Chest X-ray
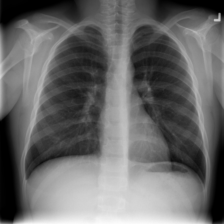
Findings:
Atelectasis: negative
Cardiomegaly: negative
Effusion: negative
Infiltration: negative
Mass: negative
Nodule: negative
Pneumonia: negative
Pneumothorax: negative
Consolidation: negative
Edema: negative
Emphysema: negative
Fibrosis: negative
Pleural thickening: negative
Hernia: negative